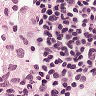
Metastatic tissue present: no